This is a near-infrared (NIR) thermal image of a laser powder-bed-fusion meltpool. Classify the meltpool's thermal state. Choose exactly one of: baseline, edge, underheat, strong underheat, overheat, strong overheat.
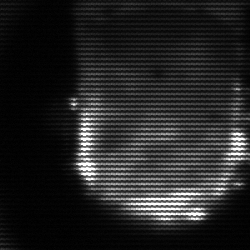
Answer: baseline